Question: I've looked online however I can't seem to get my head around this problem.Below is the screenshot of the code which is showing. I have Apache and MySQL running.
Any help would be amazing!

Below is my code for the form.
'''
Name: <input type = "text" name = "Full Name">
MobileNumber: <input type = "interger" name = "Mobile Number">
Email: <input type = "text" name = "Email">
Address: <input type = "text" name = "Address">
PostCode: <input type = "text" name = "Post Code">
Interests: <input type = "text" name = "Interests">
<input type = "submit" value = "Enter">
</form>
'''
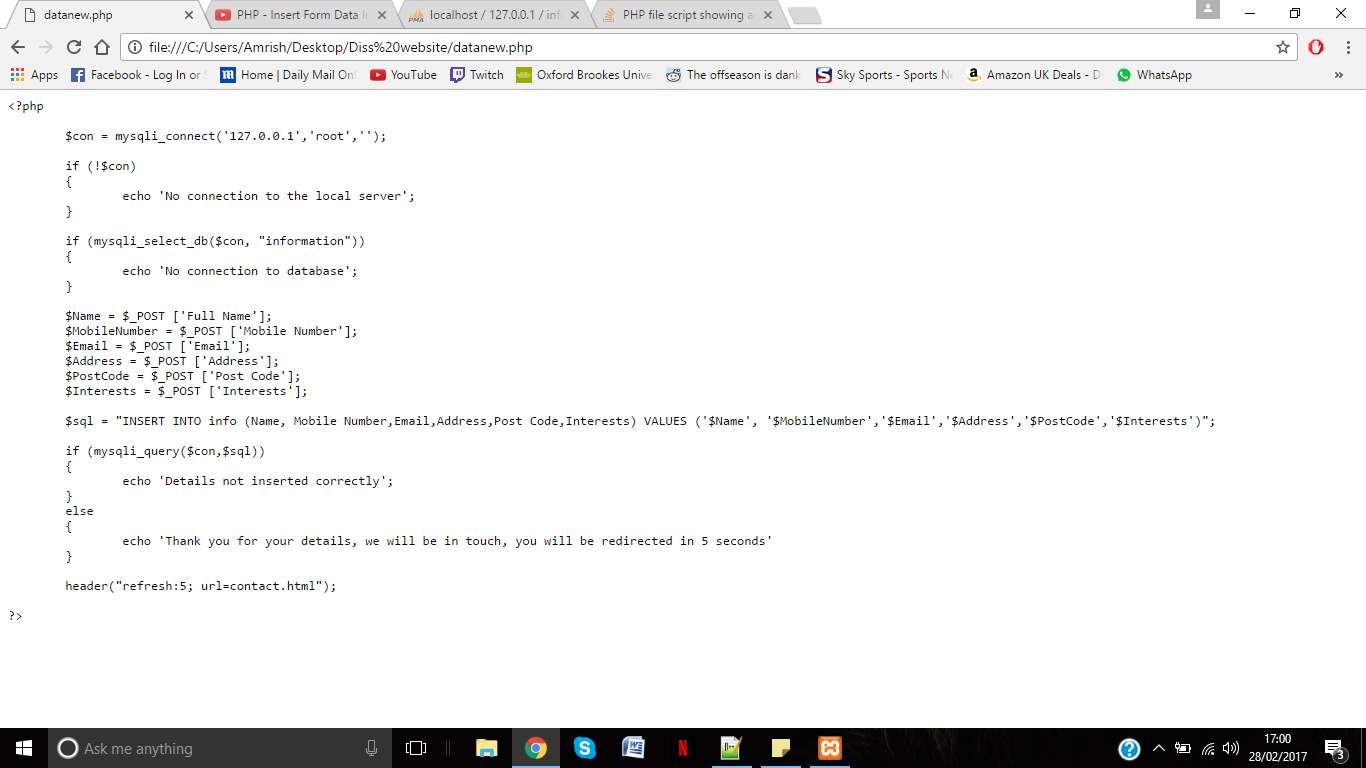
Answer: Your solution is simple.
You can't run directly PHP as a file.
You have tu run it via your localhost (assuming you have PHP installed)
Locate where your "public_html" o "web" or "www" folder is.
And that is where you should put/move your PHP files.
After you move your file to the appropriate web folder, you can run it like this:
<URL>
<URL>
NOTE: when you call a PHP file outside a server environment, you are simply showing the content of your file. But if you call the file through a web server, then web server runs the PHP scripts and outputs the results of your PHP script.